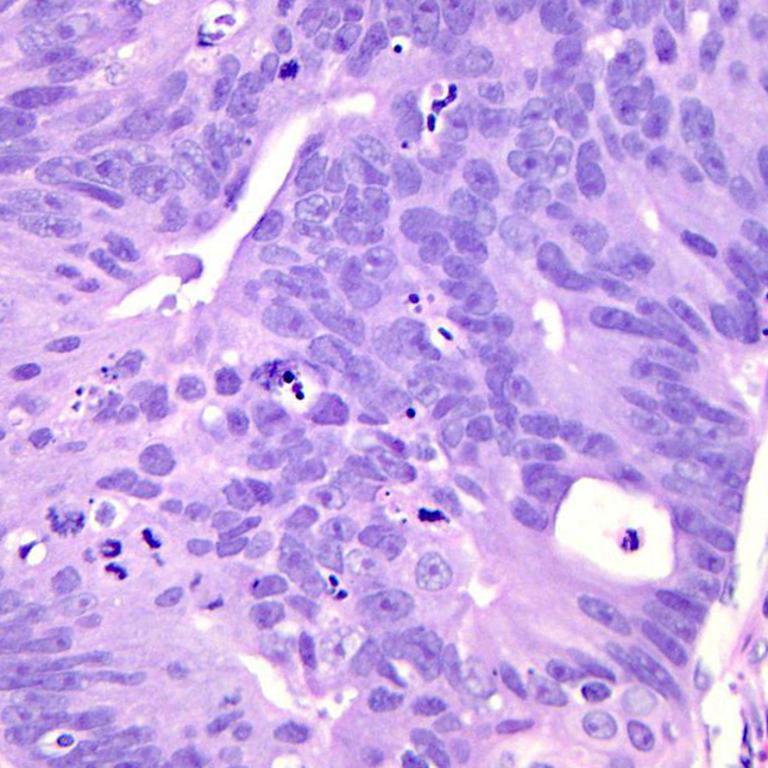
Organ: colon
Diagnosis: adenocarcinomas